Question: I am having a problem with a school-assignment as shown below:
"write a program that'll repeatedly ask a user for a number and if the user's input is 0, and the loop ends, print the last 5 numbers in an array. If there are less than 5 scanned numbers, the unused values must be 0"
It should look something like this:

'''
int main()
{
int i, array[4] = {};
while(1)
{
printf("Next number: <0 = quit>: ");
scanf("%i", &i);
if(i!=0)
{
array[0] = array[1];
array[1] = array[2];
array[2] = array[3];
array[3] = array[4];
array[4] = i;
}
else
break;
}
for(i=0; i<=4; i++)
{
printf("Number %i is: %i
", i+1, array[i]);
}
return 0;
}
'''
but when I print the numbers, the last number is 0.
what am I doing wrong?
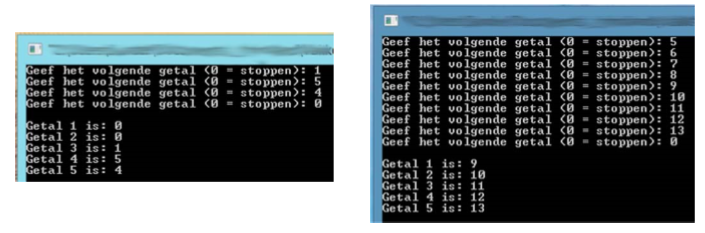
Answer: You are declaring an array of length 4 here:
'''
int i, array[4] = {};
'''
This array will then have index from 0 to 3, so you should never try to access
'array[4]', which will result in undefined behaviour